Here is the raw accelerometer signal from a rotor rig, plotted against time. Diagnose the rotating machine from this image, choosing from: normal, misalignment, unbalance, looseness.
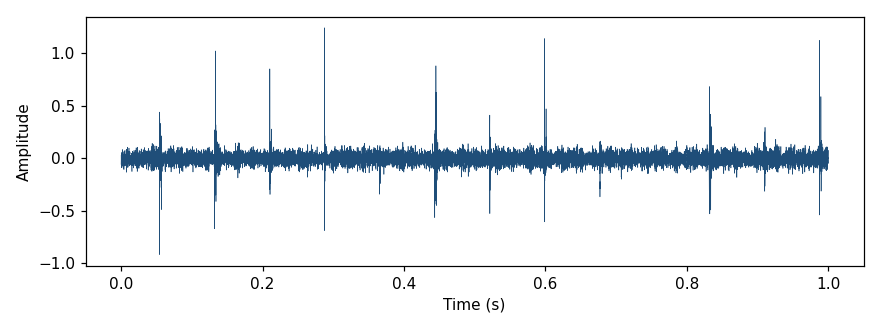
Answer: normal